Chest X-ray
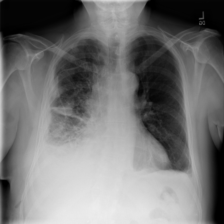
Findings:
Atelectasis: negative
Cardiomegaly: negative
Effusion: positive
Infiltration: positive
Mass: positive
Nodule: positive
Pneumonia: negative
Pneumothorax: negative
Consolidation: negative
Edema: negative
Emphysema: negative
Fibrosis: negative
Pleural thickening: positive
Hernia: negative